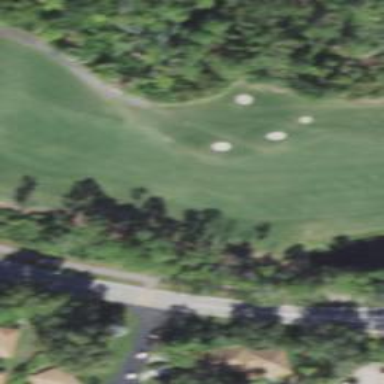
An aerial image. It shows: Grassy area designated as golf fairway.